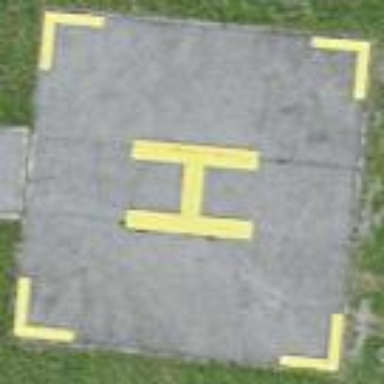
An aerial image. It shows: Image showing helipad at airport.